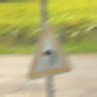
Verkehrszeichen: KurveLinks
Umgebung: Outdoor, RoadRail
Tageszeit: Midday
Wetter: PartlyCloudy
Licht: Natural
Jahreszeit: NotSpecified
Kontrast: HighContrast